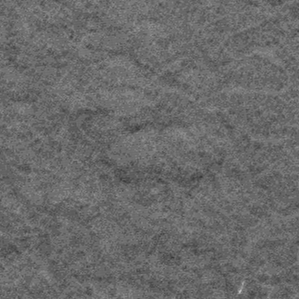
Label: frost